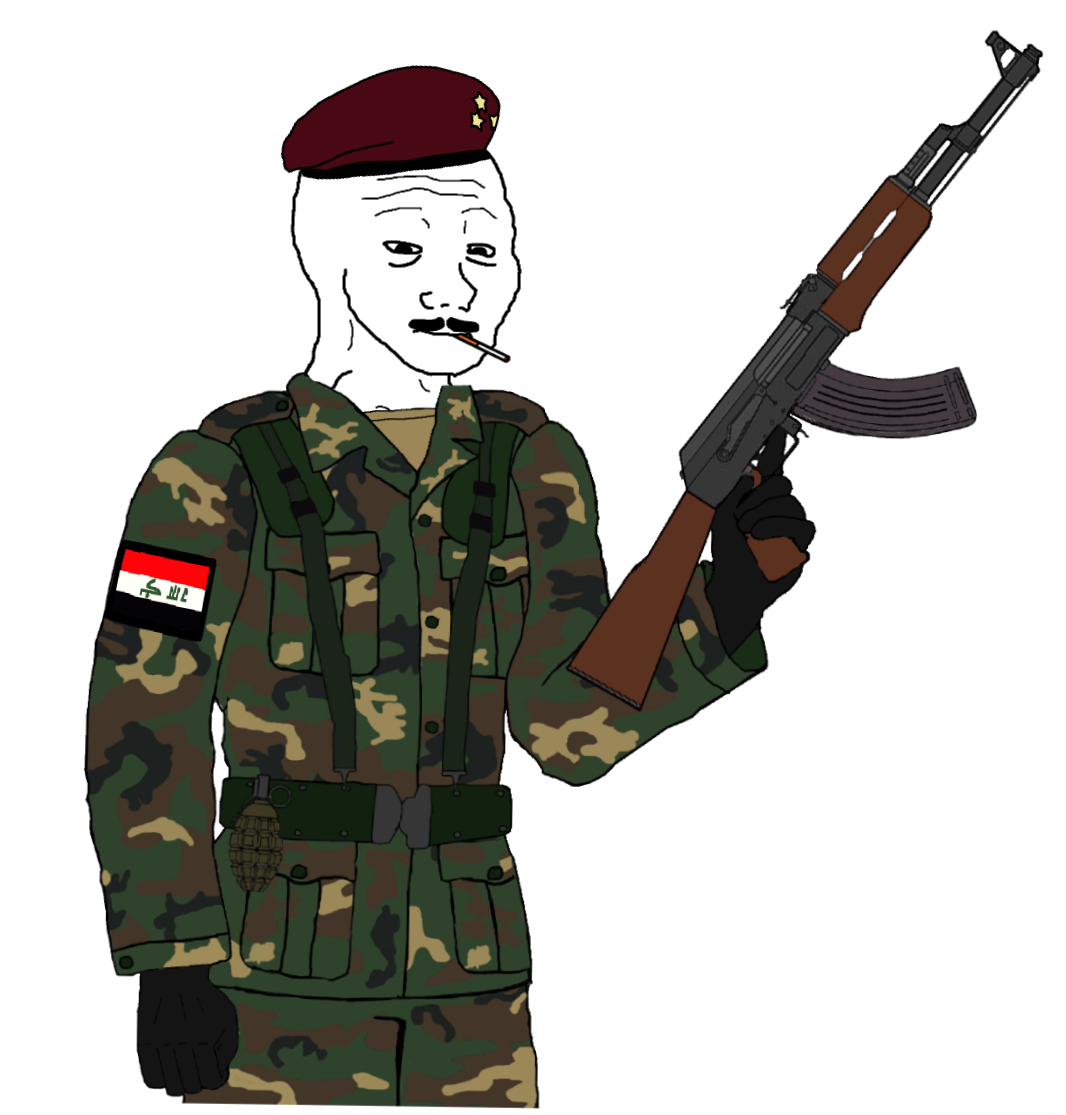
Label: 5_Doomer